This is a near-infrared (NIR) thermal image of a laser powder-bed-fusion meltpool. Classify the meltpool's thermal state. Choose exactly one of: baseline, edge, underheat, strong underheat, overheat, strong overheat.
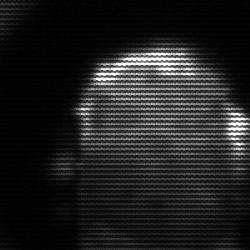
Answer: baseline